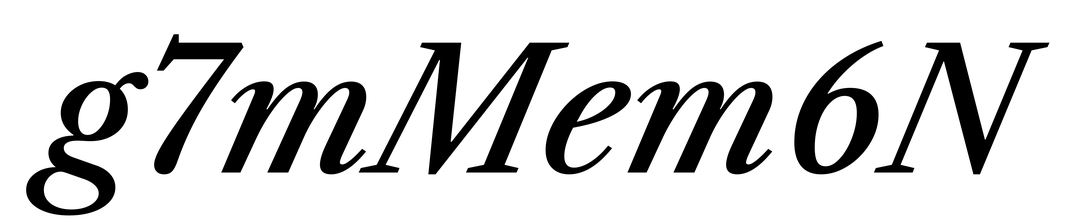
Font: LibreCaslonText-Italic_Medium_Italic